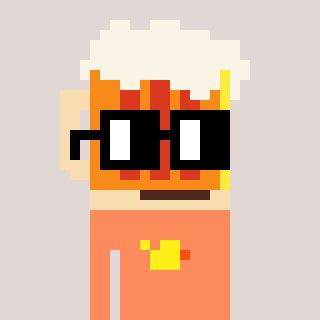
a pixel art character with square black glasses, a beer-shaped head and a peachy-colored body on a warm background